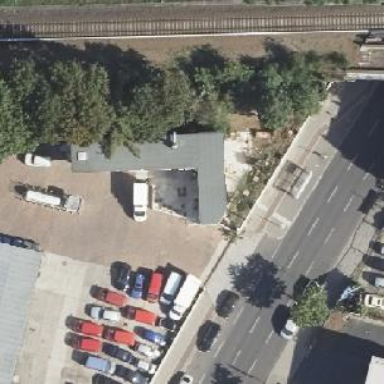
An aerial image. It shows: Fast food establishment.